Question: I recently noticed that GitHub uses SSL with this URL: 'https://github.com'

What kind of SSL cert do they use to do this?
Is there any special server configuration needed to pull this off?
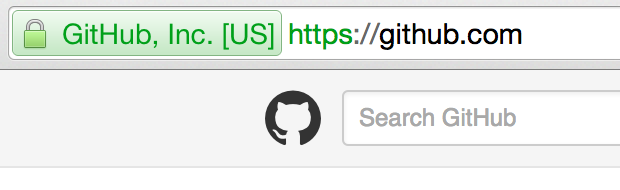
Answer: The SSL certificate that GitHub uses simply has a subject alternative name (SAN) that lists both www.github.com and github.com. It's just a regular old certificate. DigiCert, a certificate authority, automatically creates extended validation SSL certificates in this exact fashion.